Question: I am working on a Babylon.js project. Therefore I created a test model (.babylon) with Blender (the export worked perfectly without any errors).
My Problem is: The model in my browser <URL>.
Model in babylon
<URL>
Model in blender

To import the mesh to my Babylon scene, i am using 'BABYLON.SceneLoader.ImportMesh'.
Babylon.js seems to somehow round the edged, which I really don't understand - there are plenty of examples of perfect models! I know I am doing sth. terribly wrong, but I just can't figure out what it is... So far I tried things like using older Blender Versions, reinstalling the export-python-script and googling like a lunatic. Does anyone have an idea what I'm doing wrong? (I did not add any modifiers to the mesh in Blender)
: models in Babylon.js look weird (sharp edges are somehow round) - using .babylon file created with Blender.
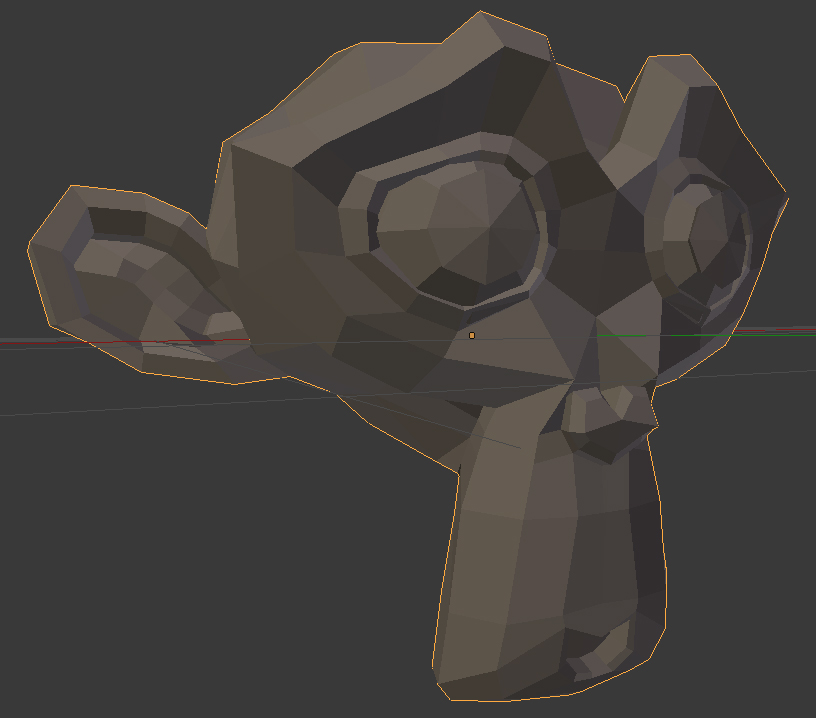
Answer: It looks like the surface normals are being averaged, so that the shader interpolates the individual polygons and makes the shape look smoother. I am not sure whether it is the Blender export or the Babylonjs material that's causing it. The actual geometry is the same though, if you compare the silhouettes. Keep in mind that it's often desirable to have this effect, especially for organic models.
In case you are not familiar with normals, have a look at <URL> which probably explains it better.
If you want to retain flat shaded look from blender, try doing some like:
'monkey_shape.convertToFlatShadedMesh()'